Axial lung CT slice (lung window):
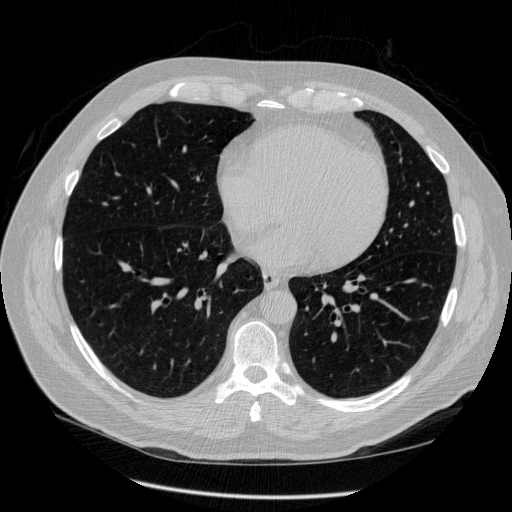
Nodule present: no